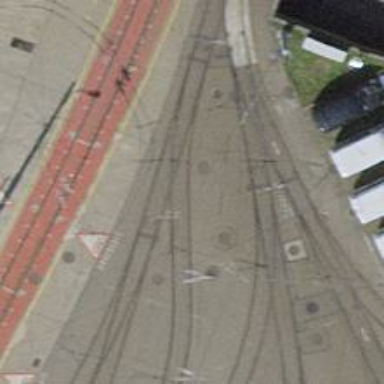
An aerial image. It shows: Tram level crossing on the railway.